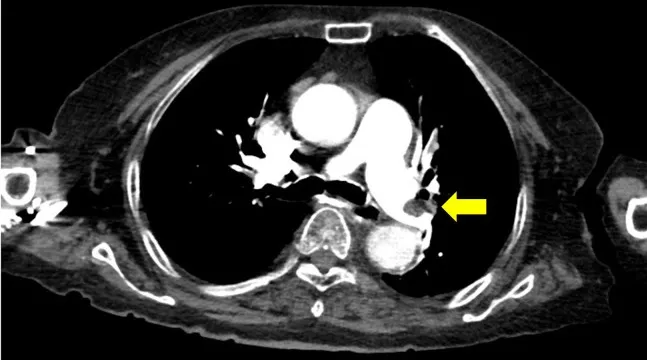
Computed tomographic pulmonary angiography indicating pulmonary emboli in the distal left main pulmonary artery.
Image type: radiology (ct)